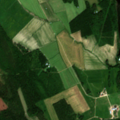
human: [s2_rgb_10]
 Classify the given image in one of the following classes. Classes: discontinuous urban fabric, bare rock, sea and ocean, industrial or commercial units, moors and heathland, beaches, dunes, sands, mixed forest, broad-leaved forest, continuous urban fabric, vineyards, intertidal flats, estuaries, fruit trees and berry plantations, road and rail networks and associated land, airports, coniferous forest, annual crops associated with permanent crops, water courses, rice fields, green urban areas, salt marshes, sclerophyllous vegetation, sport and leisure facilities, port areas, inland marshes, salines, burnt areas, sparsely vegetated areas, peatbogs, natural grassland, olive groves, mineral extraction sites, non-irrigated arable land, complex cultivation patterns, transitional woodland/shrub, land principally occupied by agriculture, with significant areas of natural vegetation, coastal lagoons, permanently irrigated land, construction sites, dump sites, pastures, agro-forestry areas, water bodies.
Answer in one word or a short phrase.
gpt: non-irrigated arable land, land principally occupied by agriculture, with significant areas of natural vegetation, coniferous forest, mixed forest, water bodies